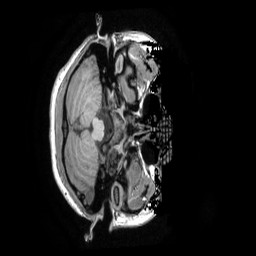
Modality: T1w
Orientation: axial
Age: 24
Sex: female
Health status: healthy
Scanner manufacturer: ge